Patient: sex M, age 57
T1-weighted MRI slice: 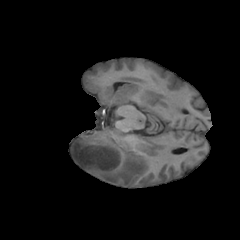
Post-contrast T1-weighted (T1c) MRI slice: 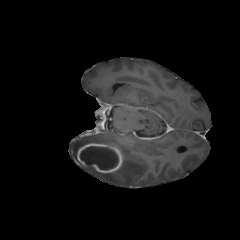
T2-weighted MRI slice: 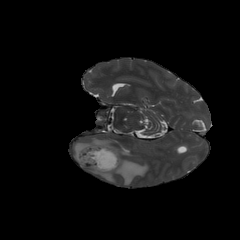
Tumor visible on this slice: yes
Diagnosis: Glioblastoma, IDH-wildtype
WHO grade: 4